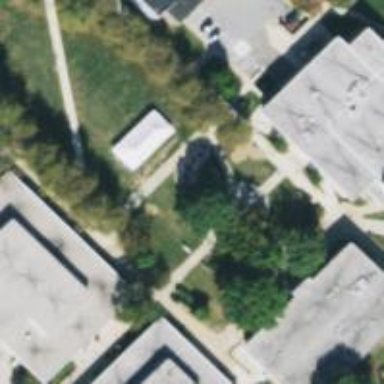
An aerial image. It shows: College building.